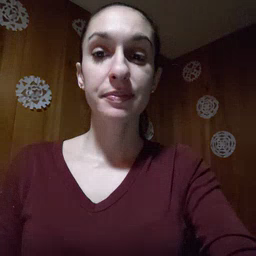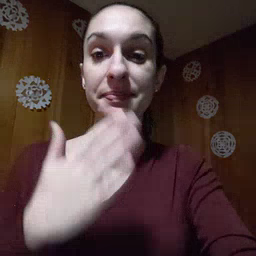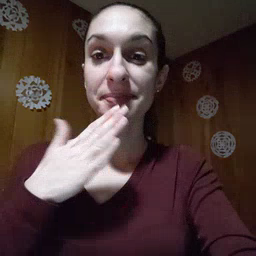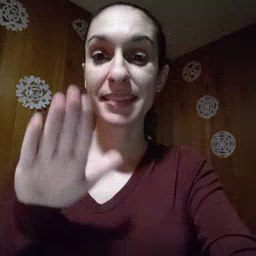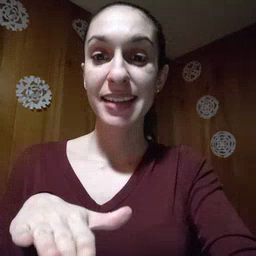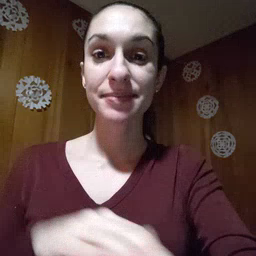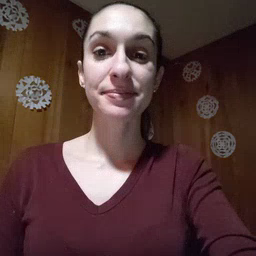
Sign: bad